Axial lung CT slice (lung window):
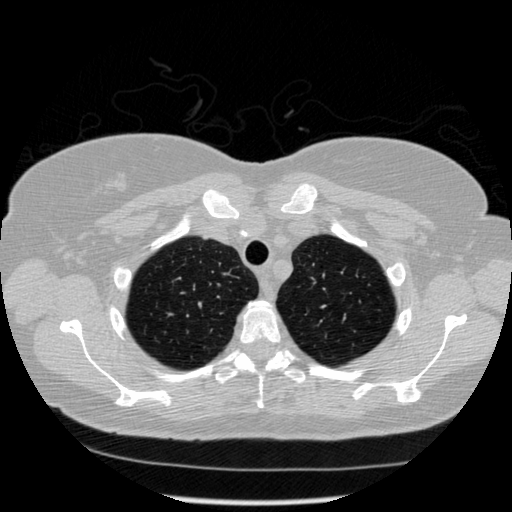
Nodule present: no